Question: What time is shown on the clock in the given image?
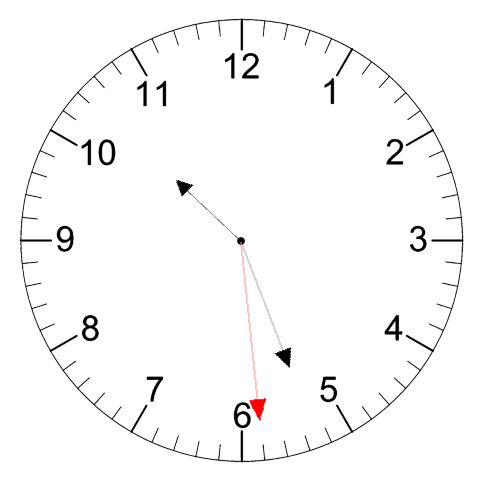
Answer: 10:26:29